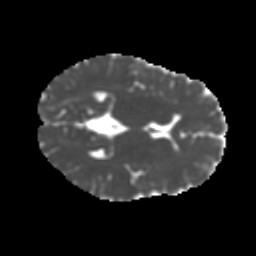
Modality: MD
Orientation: axial
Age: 16
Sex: female
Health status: ill
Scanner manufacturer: ge
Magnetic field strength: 3 T
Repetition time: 6.752 s
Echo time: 0.079 s